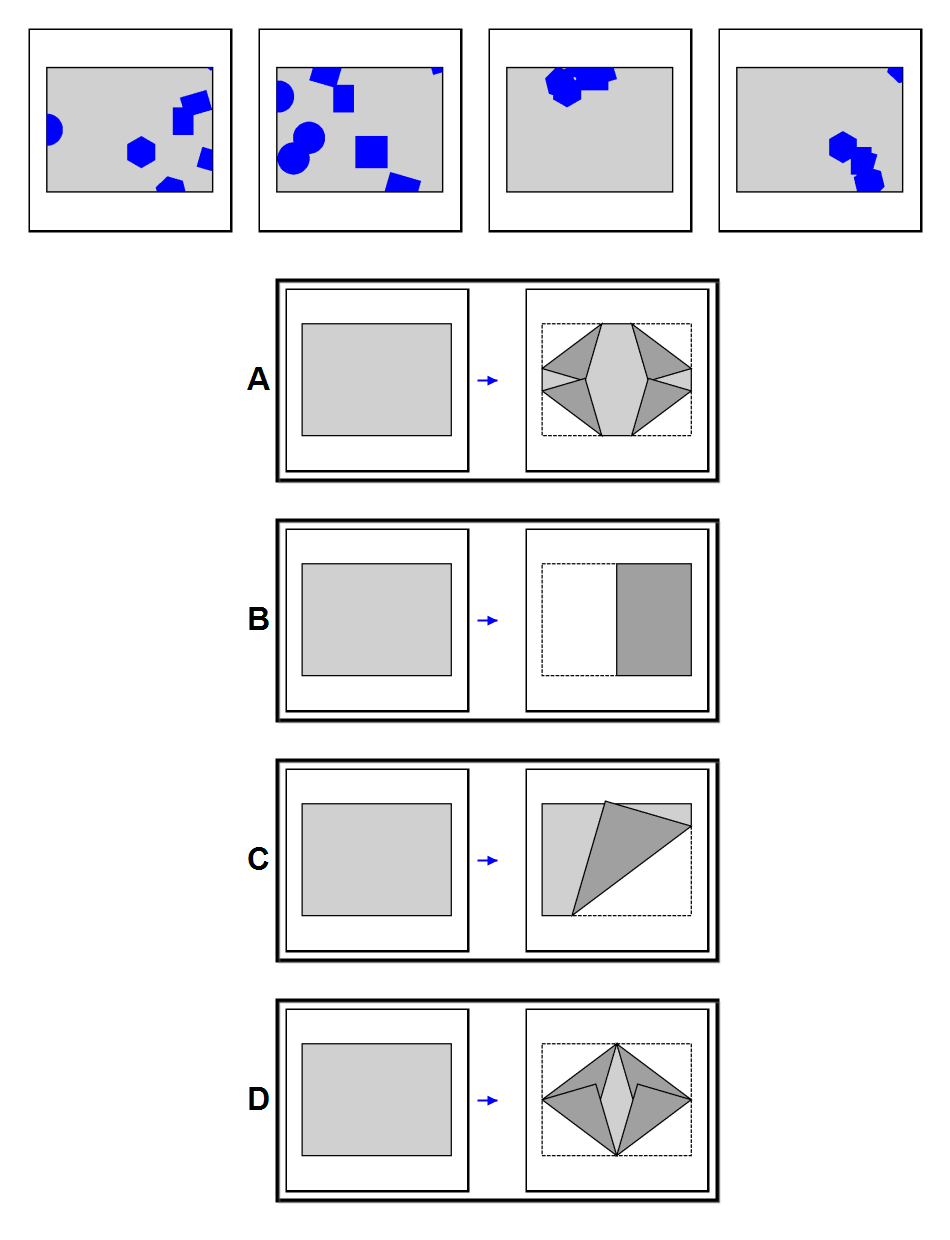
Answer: D